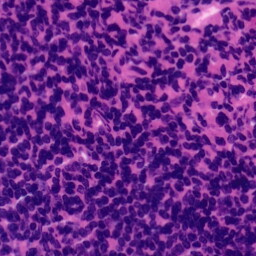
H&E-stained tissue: Tonsil